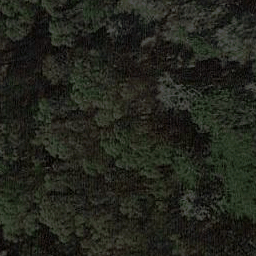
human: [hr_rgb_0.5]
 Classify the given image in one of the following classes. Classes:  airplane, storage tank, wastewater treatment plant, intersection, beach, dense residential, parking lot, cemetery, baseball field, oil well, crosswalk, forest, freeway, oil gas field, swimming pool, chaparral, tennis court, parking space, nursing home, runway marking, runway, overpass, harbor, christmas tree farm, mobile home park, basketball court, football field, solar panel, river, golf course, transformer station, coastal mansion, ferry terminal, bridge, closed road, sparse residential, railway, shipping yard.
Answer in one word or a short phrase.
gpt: forest